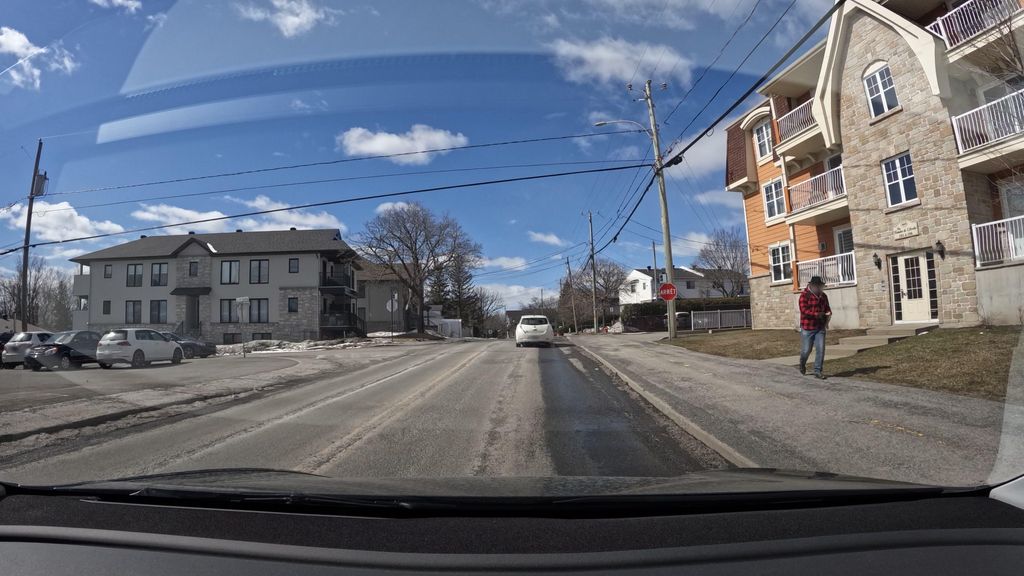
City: montreal